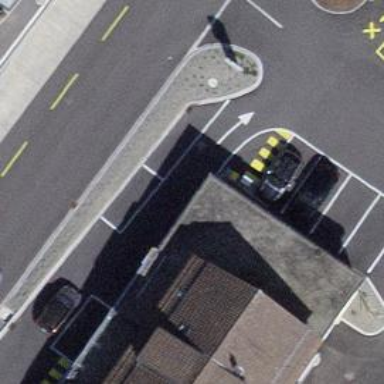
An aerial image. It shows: Post box is visible.